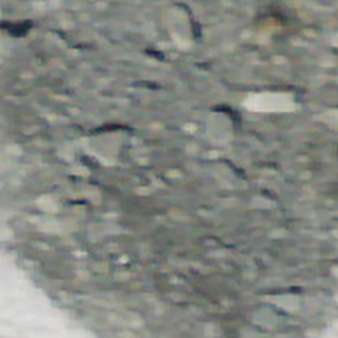
Label: other